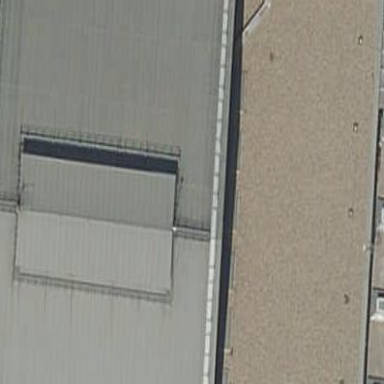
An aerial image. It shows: Building with gabled metal roof oriented across.